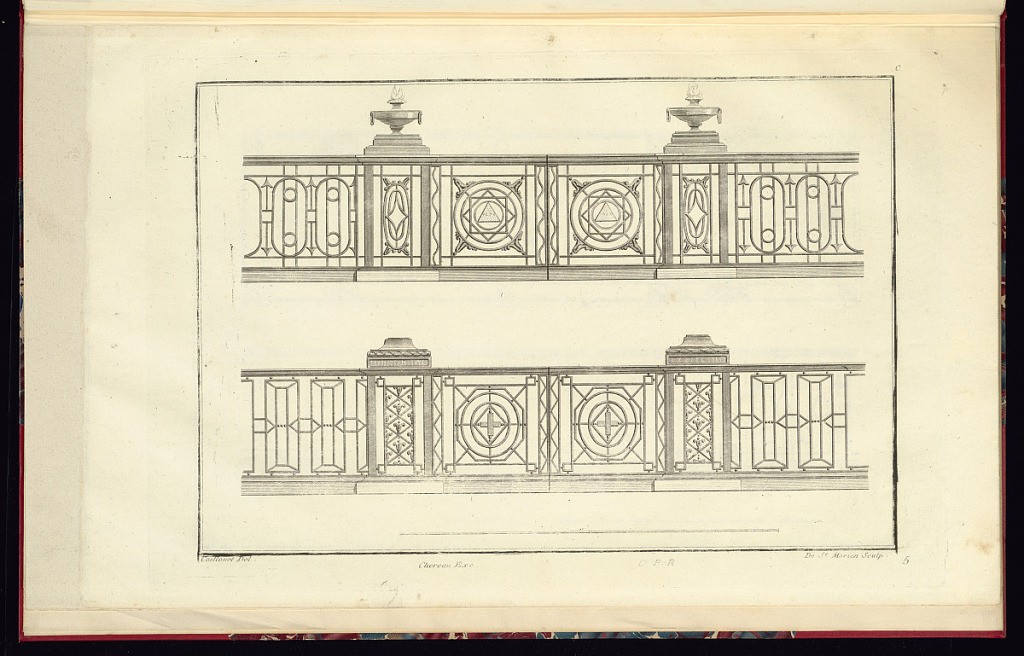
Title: Two Altar (Communion) Rail Designs
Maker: Caillouet, French, mid-18th century
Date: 1775–87
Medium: Engraving and etching on paper
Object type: Print
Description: Two designs for church altar (communion) rails featuring geometric bands, scrolling leaves, diaper and fleurons patterns, arrows, pyramids, and crosses. The upper design includes two vase (incense burners) finials. The plate is signed and numbered.